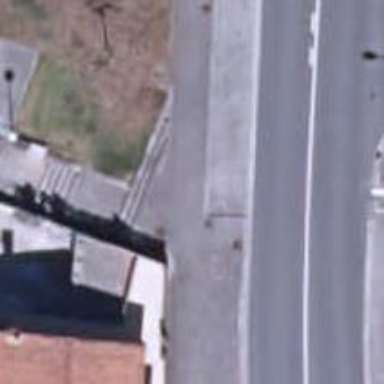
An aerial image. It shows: Set of steps on the road.